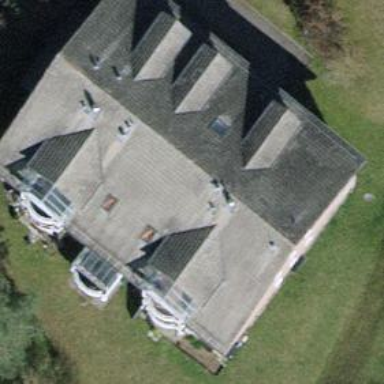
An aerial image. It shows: Building with tile roof.